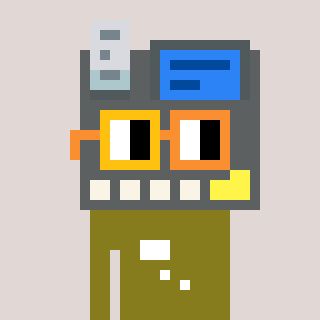
a pixel art character with square yellow and orange glasses, a cash register-shaped head and a gunk-colored body on a warm background